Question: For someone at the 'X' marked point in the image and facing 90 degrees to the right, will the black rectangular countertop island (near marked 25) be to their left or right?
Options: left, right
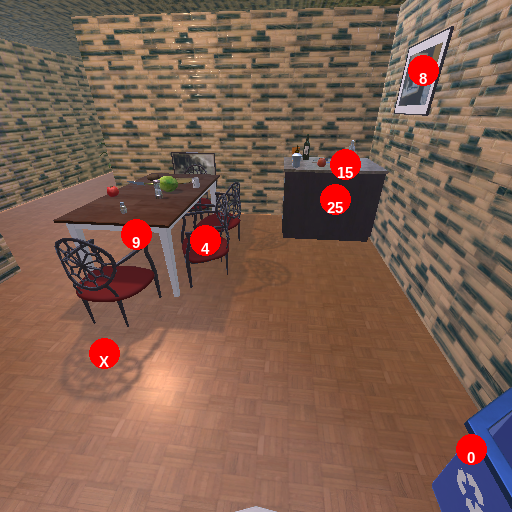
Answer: left